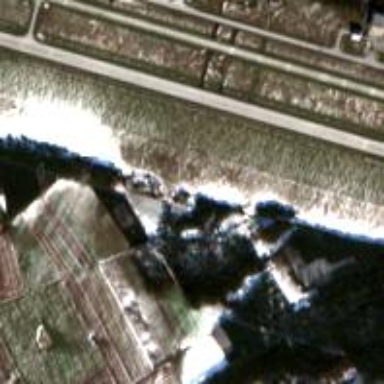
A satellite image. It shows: Runway in airport area.